Question: I have an outer DIV that is 'position: fixed' and is set as an overlay, inside that is another div that I have set to '100%' with a margin of '30px' to give it the appearance of an inner border frame. Unfortunately, . Any advice / hints would be appreciated. Thanks,
---
What I have: <URL>
What I want to achieve:

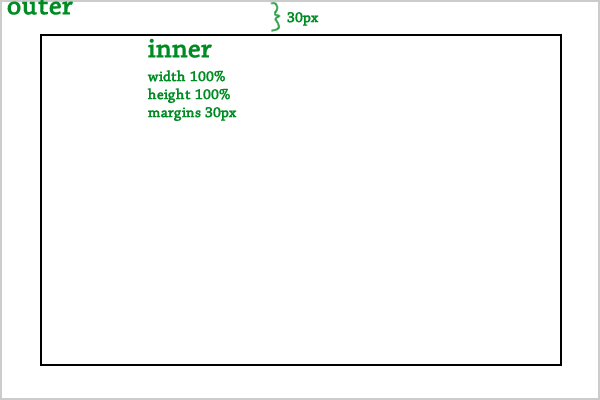
Answer: Try to this css
'''
#overlay {
position: fixed;
top: 0;
left: 0;
right:0;bottom:0;
background-color: #FFFFFF;
filter:alpha(opacity=100);
-moz-opacity:1;
-khtml-opacity: 1;
opacity: 1;
z-index: 10000;padding:30px;
text-align: center;
}
#overlay_inner {
border: 1px solid #adadad;
height:100%;
}
'''
<URL>